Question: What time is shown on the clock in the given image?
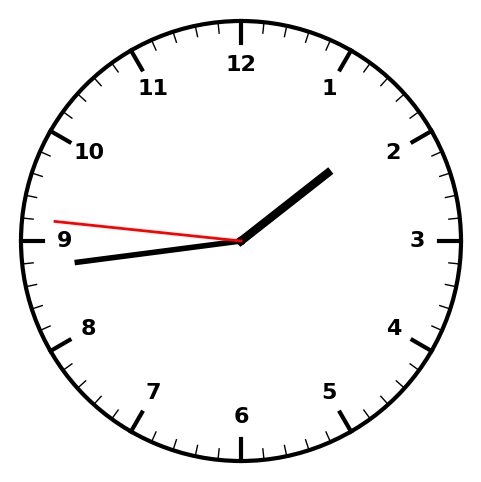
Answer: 01:43:46